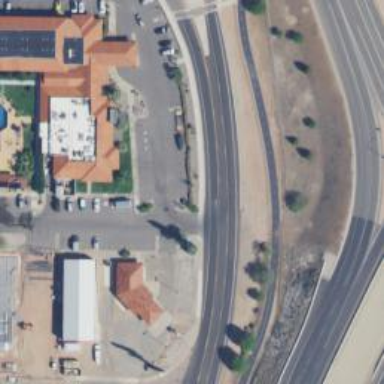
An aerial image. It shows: Left sidewalk along asphalt tertiary road.